Aerial crown-view tile of a tropical tree (Barro Colorado Island, Panama), acquired 20240611:
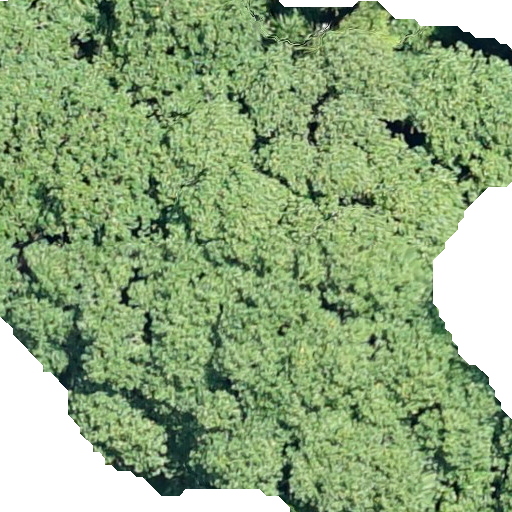
Species: Hieronyma alchorneoides
GBIF accepted scientific name: Hieronyma alchorneoides
Crown area: 442.682 m²